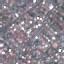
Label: Residential